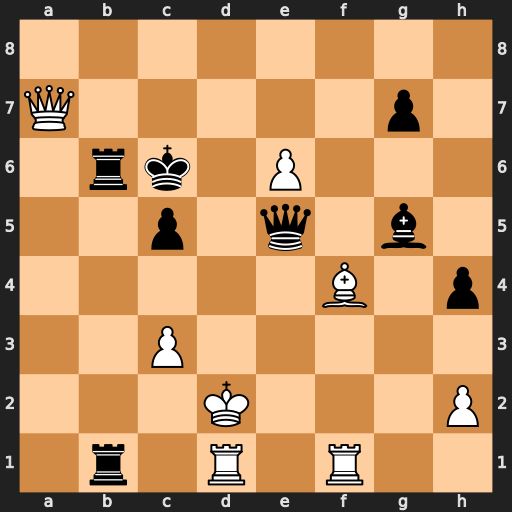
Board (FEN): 8/Q5p1/1rk1P3/2p1q1b1/5B1p/2P5/3K3P/1r1R1R2
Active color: w
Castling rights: -
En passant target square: -
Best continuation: Qd7#